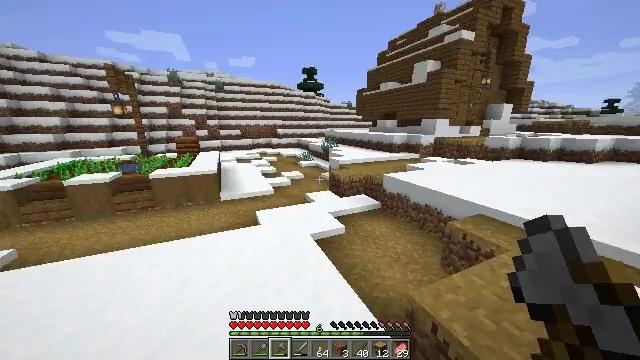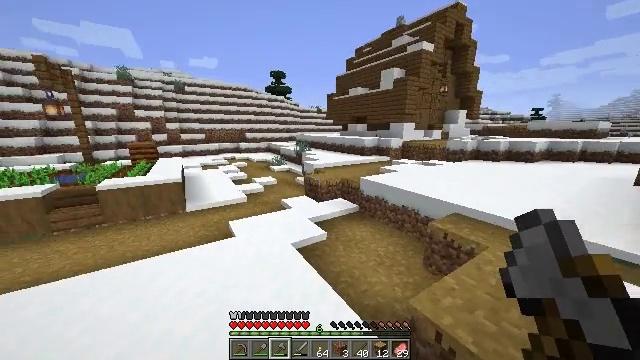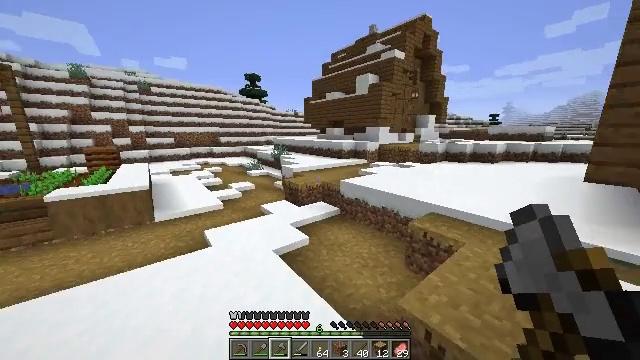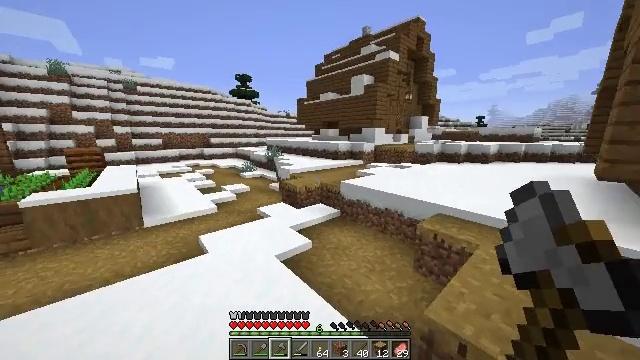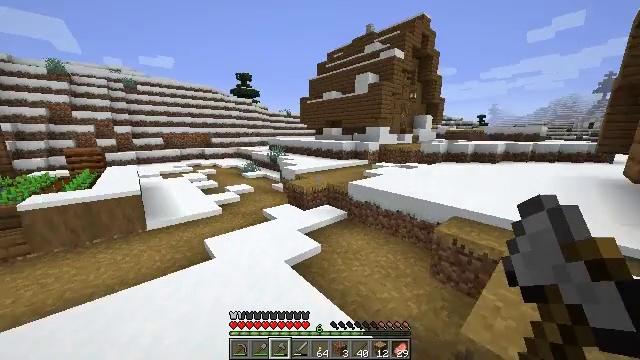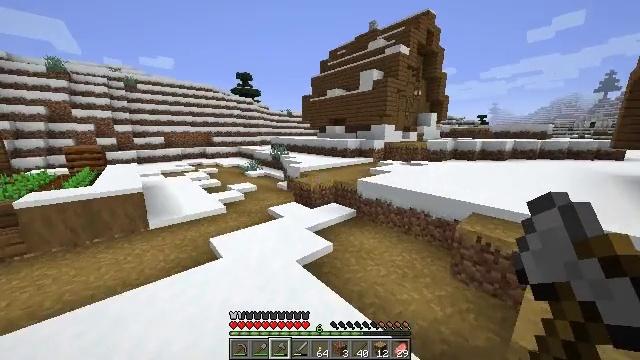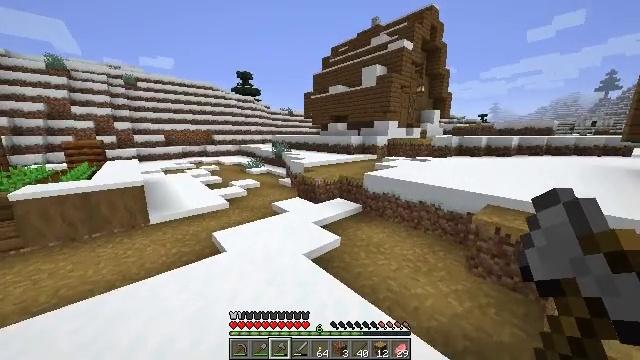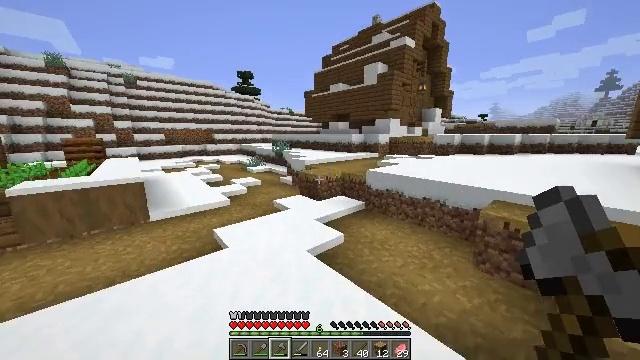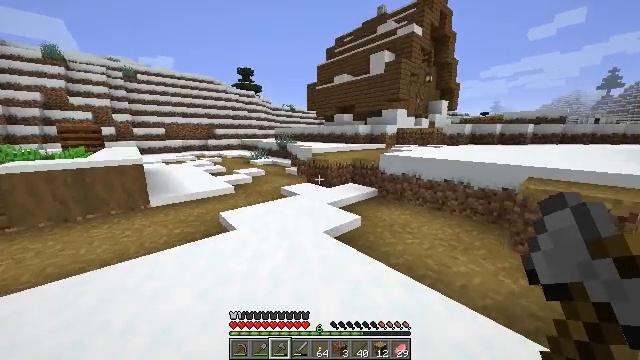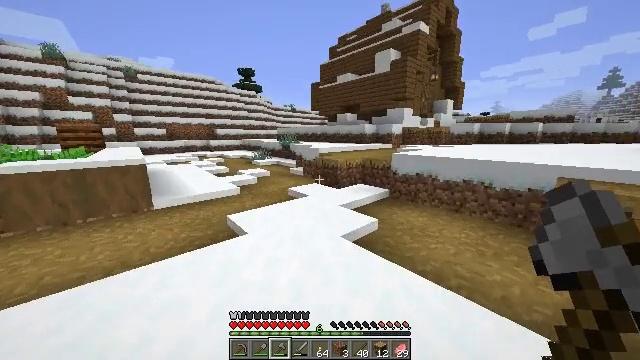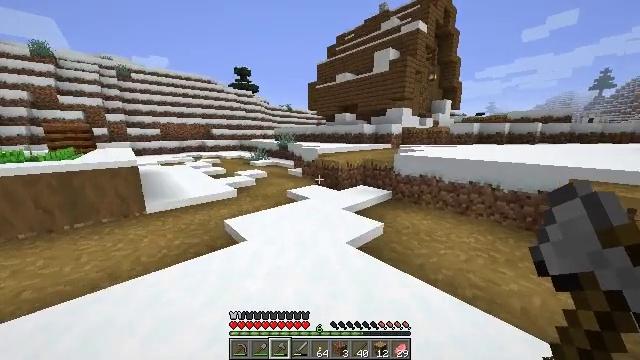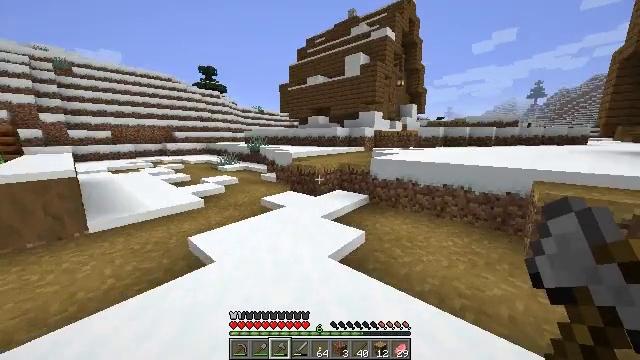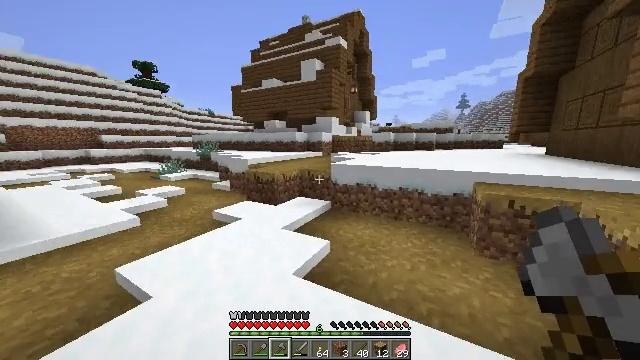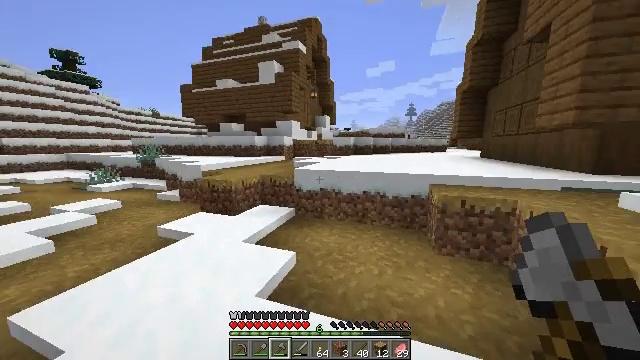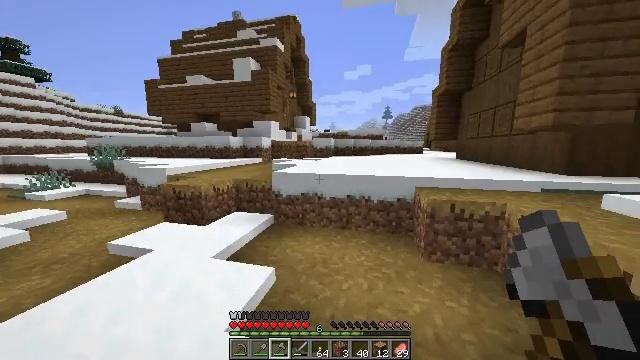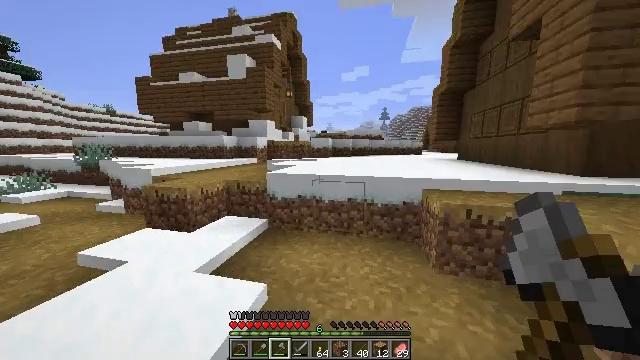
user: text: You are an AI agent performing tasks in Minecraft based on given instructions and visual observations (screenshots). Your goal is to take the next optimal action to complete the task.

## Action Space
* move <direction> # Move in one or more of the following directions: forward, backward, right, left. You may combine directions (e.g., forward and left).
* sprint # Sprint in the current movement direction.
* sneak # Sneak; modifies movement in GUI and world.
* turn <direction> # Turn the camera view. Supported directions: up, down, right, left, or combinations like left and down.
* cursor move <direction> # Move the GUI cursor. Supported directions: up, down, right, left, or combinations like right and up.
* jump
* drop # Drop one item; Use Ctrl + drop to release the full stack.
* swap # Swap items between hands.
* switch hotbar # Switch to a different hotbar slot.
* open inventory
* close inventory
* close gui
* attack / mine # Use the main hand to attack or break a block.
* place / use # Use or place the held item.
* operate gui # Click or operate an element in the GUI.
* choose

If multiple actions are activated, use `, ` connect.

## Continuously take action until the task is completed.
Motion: motion action
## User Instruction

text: Collect potatoes from the garden.
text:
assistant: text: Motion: move forward and move left, sprint, turn right
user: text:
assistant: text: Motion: move forward and move left, sprint, turn right
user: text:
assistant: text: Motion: move forward and move left, sprint, turn right
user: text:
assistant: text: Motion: move forward and move left, sprint
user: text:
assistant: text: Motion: move forward and move left, sprint
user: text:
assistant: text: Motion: move forward and move left, sprint
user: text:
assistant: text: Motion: move forward and move left, sprint
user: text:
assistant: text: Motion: move forward and move left, sprint
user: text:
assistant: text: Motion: move forward and move left, sprint
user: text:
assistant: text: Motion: move forward, sprint
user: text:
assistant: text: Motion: move forward, sprint, turn right
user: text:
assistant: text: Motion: move forward, sprint, turn right and up
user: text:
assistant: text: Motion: move forward, sprint, turn right and up
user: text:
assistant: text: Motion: move forward, sprint, turn right
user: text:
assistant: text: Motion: move forward, sprint
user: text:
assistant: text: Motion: move forward, sprint
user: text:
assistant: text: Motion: move forward, sprint, turn left and down
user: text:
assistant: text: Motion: move forward, sprint
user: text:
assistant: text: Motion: move forward, sprint
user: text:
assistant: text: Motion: move forward, sprint
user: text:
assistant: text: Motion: move forward, sprint
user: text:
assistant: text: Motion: move forward, sprint
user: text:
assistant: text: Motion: move forward, sprint
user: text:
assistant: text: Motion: move forward, sprint
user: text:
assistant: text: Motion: move forward, sprint
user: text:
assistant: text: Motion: move forward, sprint, jump
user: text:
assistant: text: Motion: move forward, sprint, jump
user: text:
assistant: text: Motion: move forward, sprint, jump
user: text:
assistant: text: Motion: move forward, sprint, jump
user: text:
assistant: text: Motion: move forward, sprint, jump